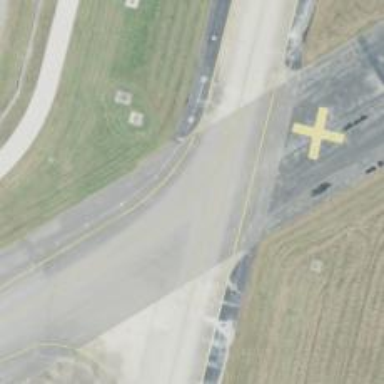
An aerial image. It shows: View of taxiway at the airport.